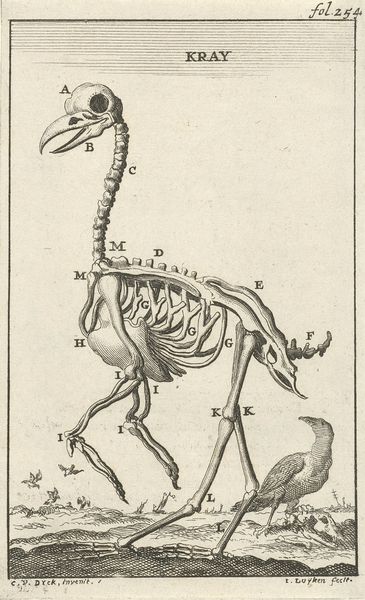
Titel: Geraamte van een kraai
Künstler: Jan Luyken
Standort: Amsterdam
Institution: Rijksmuseum
Schlagwörter: flügel, kopf, vogel, wasser, skizze, zeichnung, anatomie, arme, gefieder, rahmen, bild, hals, feld, vögel, beine, schrift, schnabel, grafik, graphik, strauss, knochen, rippen, wirbel, wirbelsäule, druck, druckgraphik, druckgrafik, buchstaben, beschriftung, tinte, skelett, läufe, fauna, kralle, van dyck, rabe, englisch, gerippe, rippe, biologie, krähe, ausgestorben, dyck, halswirbel, b, a, c, laufvogel, kray, fol.254, seevogrel, seevogel, krai